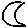
Label: moon